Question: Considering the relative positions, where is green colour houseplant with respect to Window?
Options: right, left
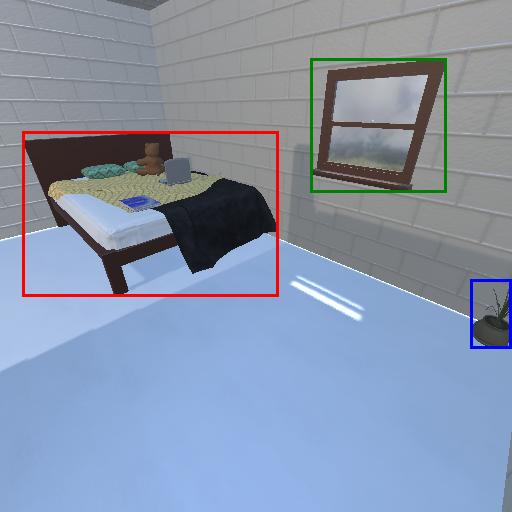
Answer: right